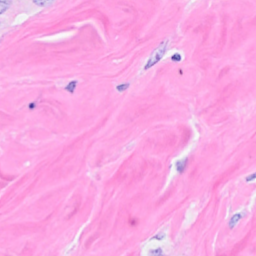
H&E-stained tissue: Breast